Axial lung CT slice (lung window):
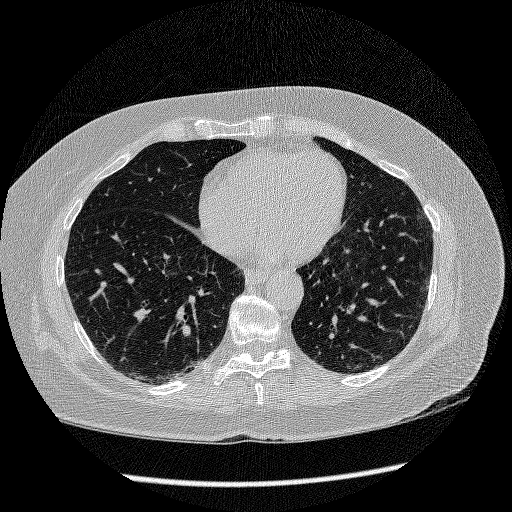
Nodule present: no